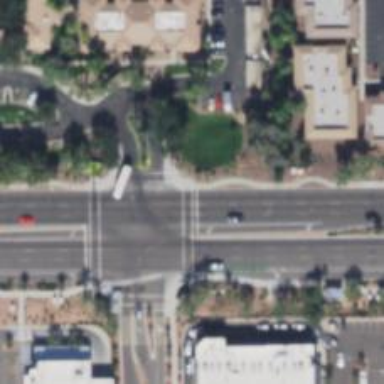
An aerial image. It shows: Solid stop line on the road.